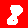
Digit: 8